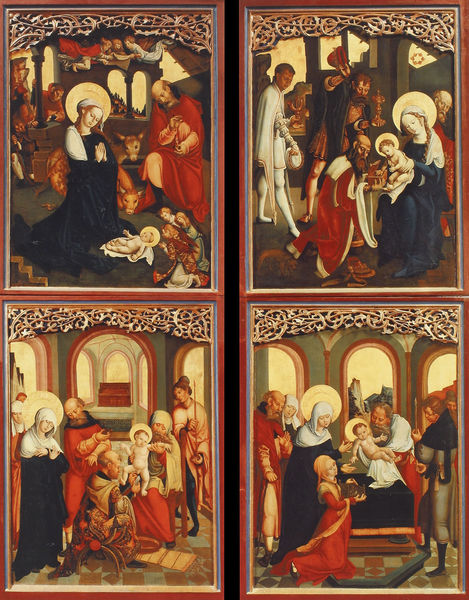
Titel: Lautenbach, Hochaltar der Wallfahrts- und Pfarrkirche St. Mariä Krönung
Künstler: Meister des Lautenbacher Hochaltares
Standort: Lautenbach, St. Maria Krönung (EU - D - BW)
Schlagwörter: blau, fenster, frau, holz, kleid, raum, szene, säulen, malerei, präsentation, rahmen, bild, kirche, gold, mantel, drei, kind, gotik, esel, kinder, engel, kindheit, bilder, bogen, berge, kuh, tafel, verzierung, bemalt, bögen, vier, jungfrau, knien, beten, altar, heiligenschein, gotisch, jesus, kniend, stall, könige, heilige, maria, madonna, anbetung, petrus, szenen, altarbild, anna, josef, geburt, krippe, ochs, jesuskind, tafeln, flügelaltar, bildstock, geschenke, gaben, beschneidung, heilige drei könige, selig, adoration, mariea